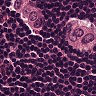
Metastatic tissue present: yes